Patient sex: M
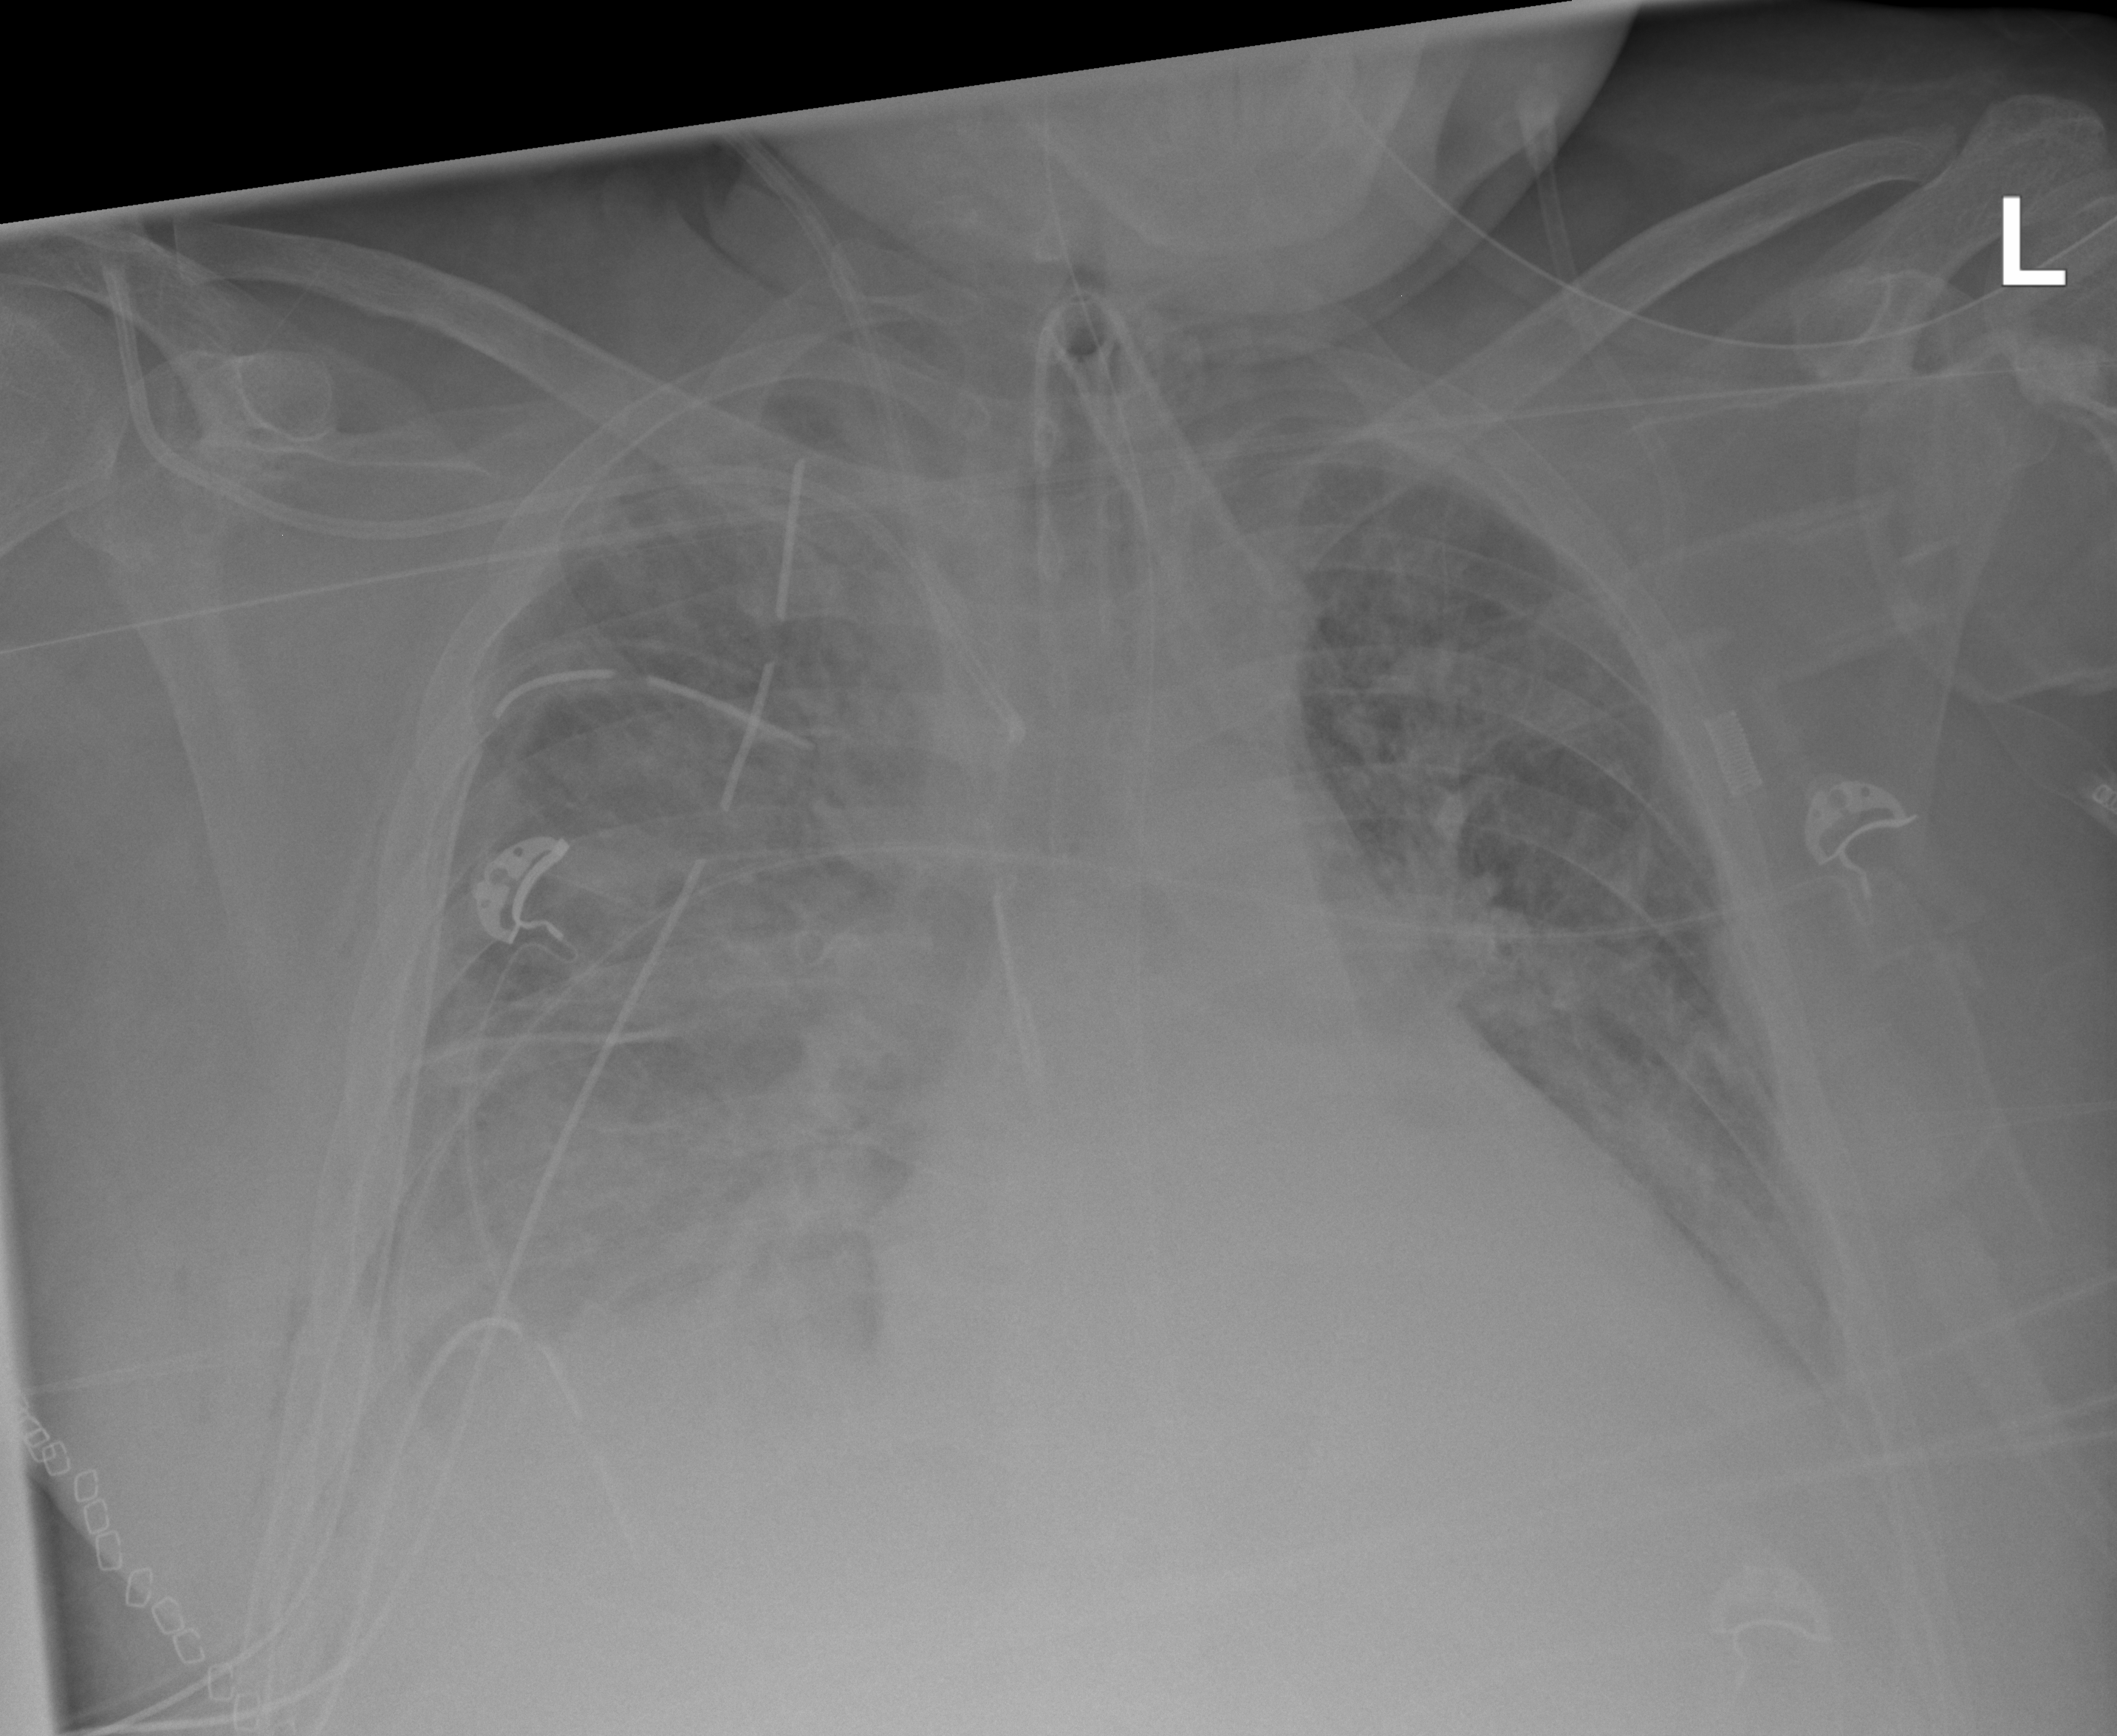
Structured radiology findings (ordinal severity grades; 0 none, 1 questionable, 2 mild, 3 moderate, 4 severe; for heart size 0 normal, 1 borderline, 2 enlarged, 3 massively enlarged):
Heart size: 2
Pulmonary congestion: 2
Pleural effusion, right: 2
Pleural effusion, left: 2
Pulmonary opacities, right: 3
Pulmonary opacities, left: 2
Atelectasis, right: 4
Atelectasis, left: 2